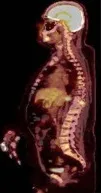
PET CT images are showing a complete remission before (on the top) and after (bottom) Elranatamab therapy.
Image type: radiology (pet)